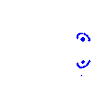
Particle: pion